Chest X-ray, PA view. Patient: 86 years old, sex M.
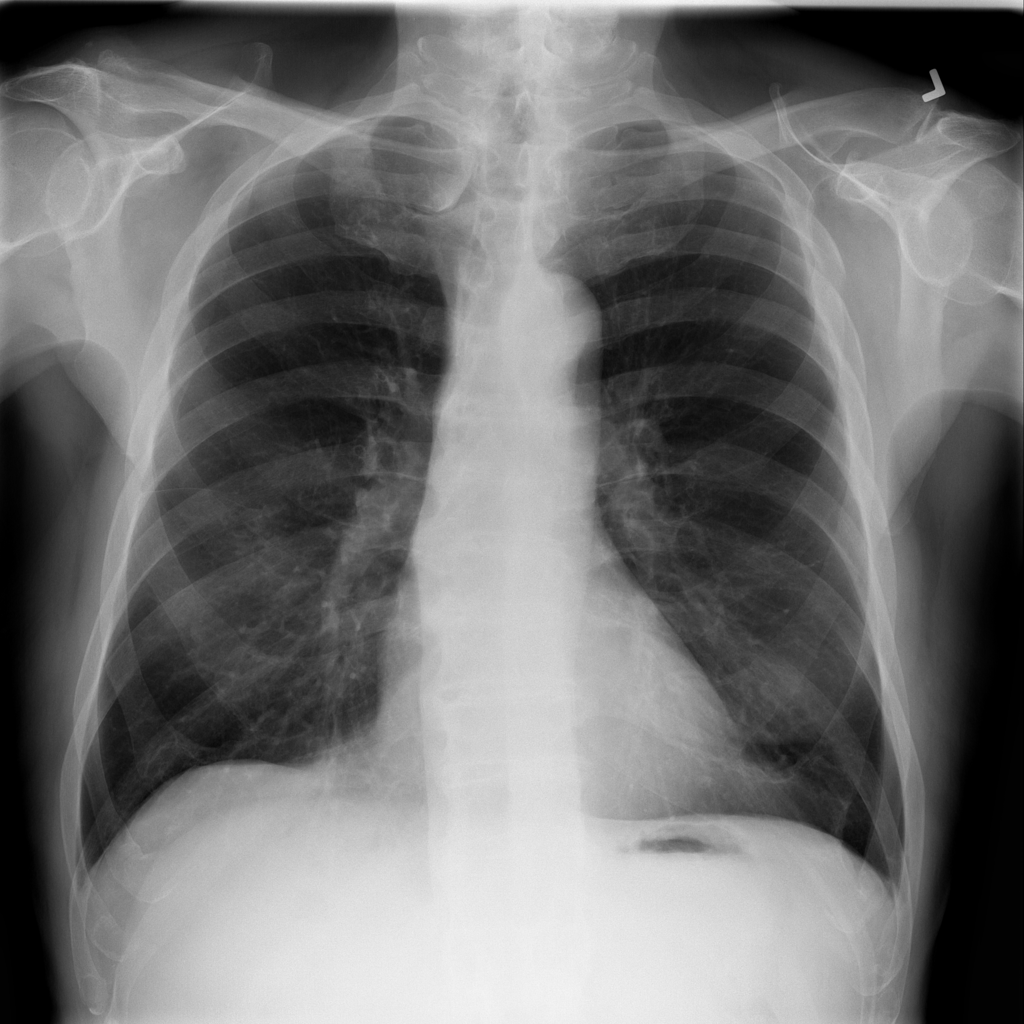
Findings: Emphysema